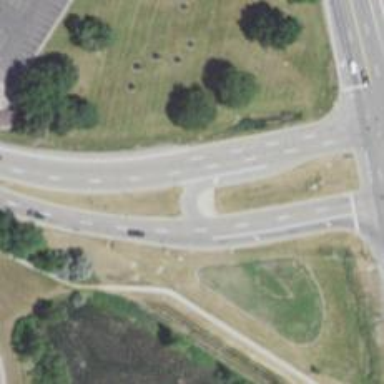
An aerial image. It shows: Secondary link road.